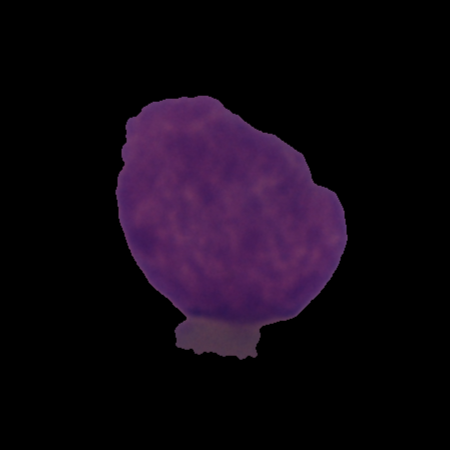
Label: cancer